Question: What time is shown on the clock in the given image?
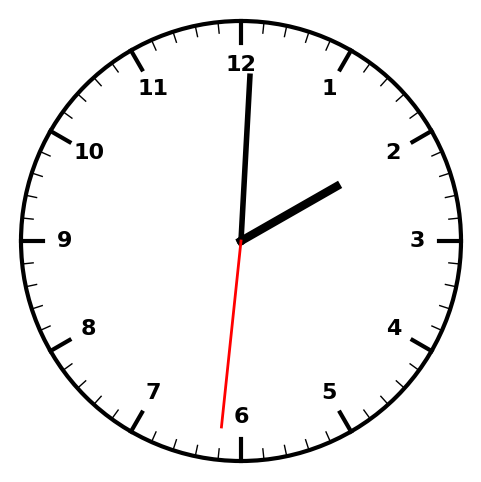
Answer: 02:00:31